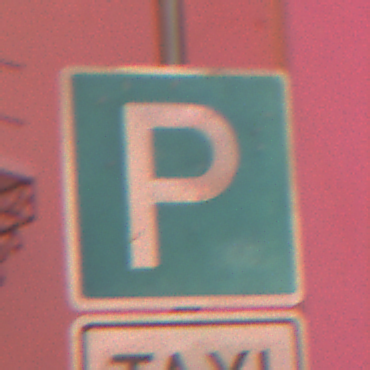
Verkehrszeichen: Parken
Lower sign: BesondereFahrzeugeUndTransportgueter1
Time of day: Night
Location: Outdoor (Urban)
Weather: Overcast
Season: Winter
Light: Artificial